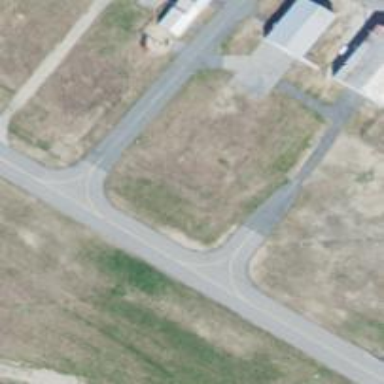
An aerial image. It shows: Asphalt taxiway in the airport.